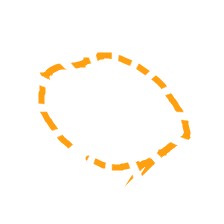
Shape: circle